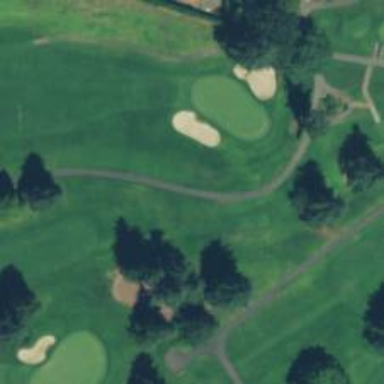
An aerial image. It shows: Path designated for golf carts.